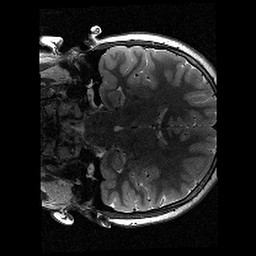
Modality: T2w
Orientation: coronal
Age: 11
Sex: female
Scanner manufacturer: siemens
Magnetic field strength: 3 T
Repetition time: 9.23 s
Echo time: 0.067 s